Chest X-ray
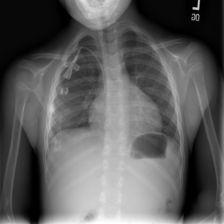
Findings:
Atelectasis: negative
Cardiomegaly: negative
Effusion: negative
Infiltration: negative
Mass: negative
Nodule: negative
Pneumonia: negative
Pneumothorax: negative
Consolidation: negative
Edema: negative
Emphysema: negative
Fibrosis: negative
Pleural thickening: negative
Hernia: negative